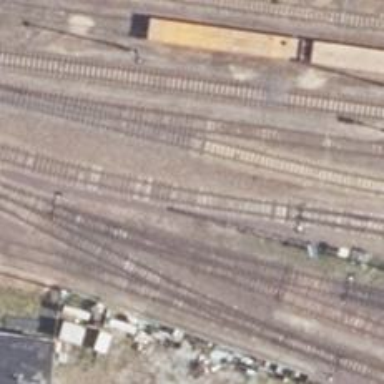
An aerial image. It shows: Railway yard in service.